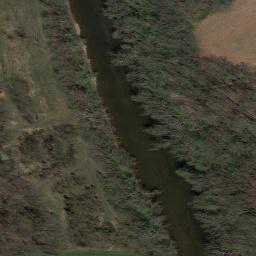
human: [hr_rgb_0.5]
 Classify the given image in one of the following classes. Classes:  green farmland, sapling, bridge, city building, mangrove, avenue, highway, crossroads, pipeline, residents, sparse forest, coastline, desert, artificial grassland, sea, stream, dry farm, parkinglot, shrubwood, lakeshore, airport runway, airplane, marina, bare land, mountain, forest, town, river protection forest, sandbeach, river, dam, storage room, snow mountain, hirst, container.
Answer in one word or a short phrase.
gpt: river